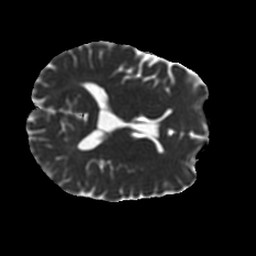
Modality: MD
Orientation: axial
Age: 40
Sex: male
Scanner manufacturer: ge
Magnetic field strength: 3 T
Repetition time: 7.8 s
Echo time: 0.0609 s